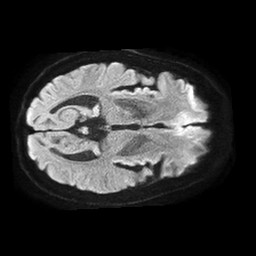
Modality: TRACE
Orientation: axial
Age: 63
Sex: male
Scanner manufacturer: philips
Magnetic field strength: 1.5 T
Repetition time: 4.6 s
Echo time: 0.08631 s